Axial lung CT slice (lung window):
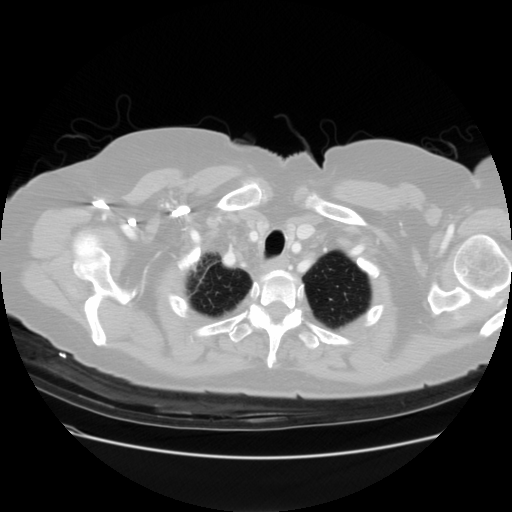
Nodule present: no